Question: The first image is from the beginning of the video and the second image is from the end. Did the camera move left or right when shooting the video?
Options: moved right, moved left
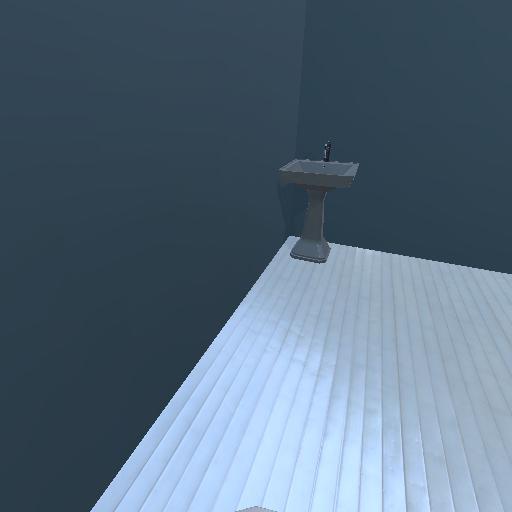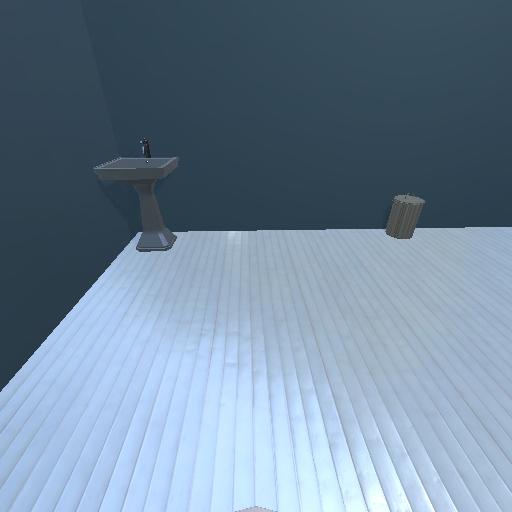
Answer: moved right